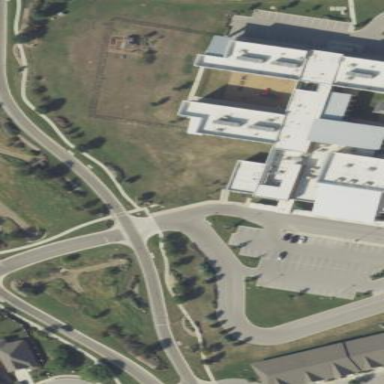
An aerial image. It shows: School building.